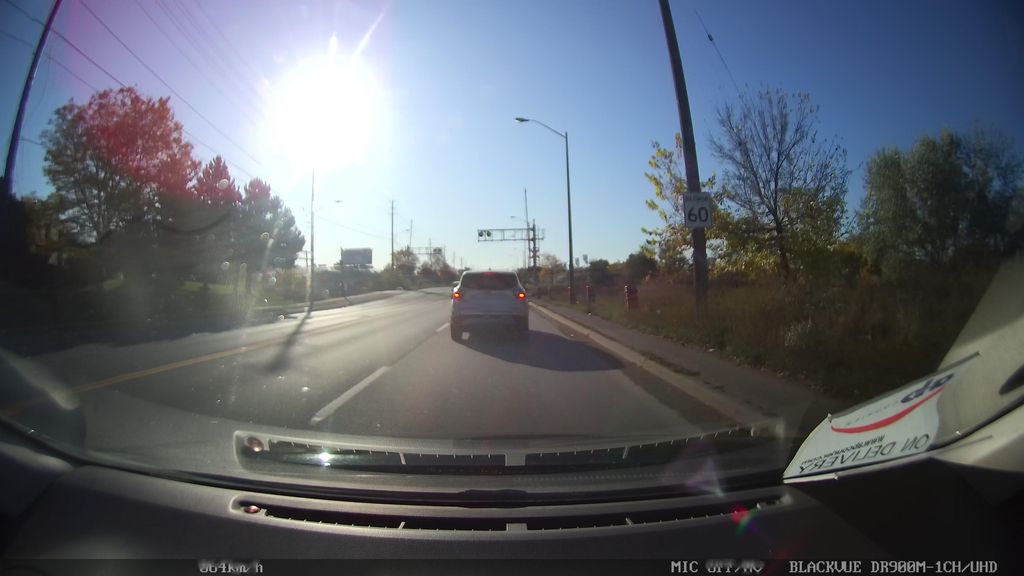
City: toronto